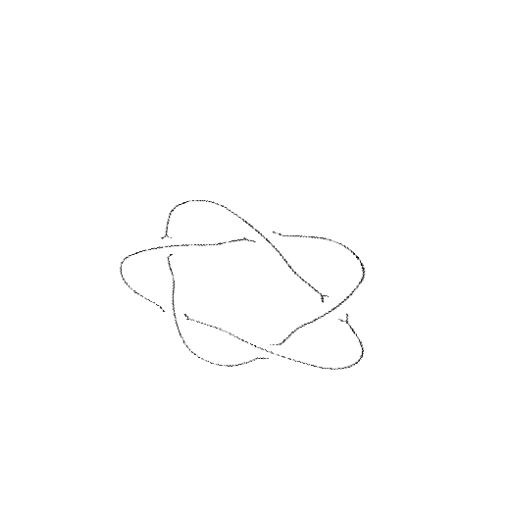
Crossing number: 5